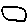
Label: circle